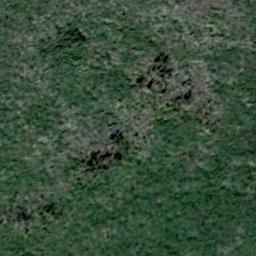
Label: meadow